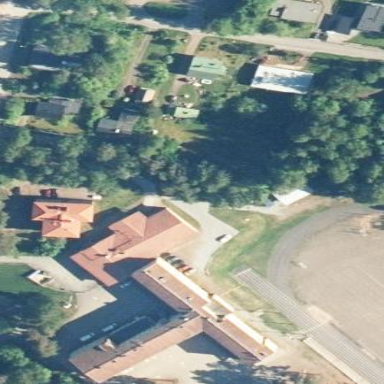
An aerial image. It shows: School building.